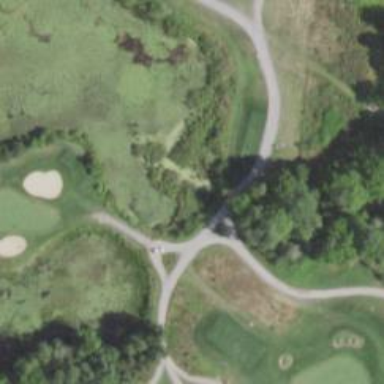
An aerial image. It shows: Path used for both walking and golf.